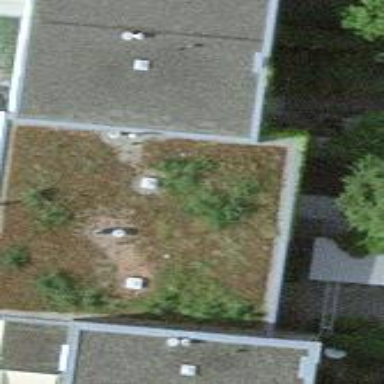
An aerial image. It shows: Flat-roofed residential building.